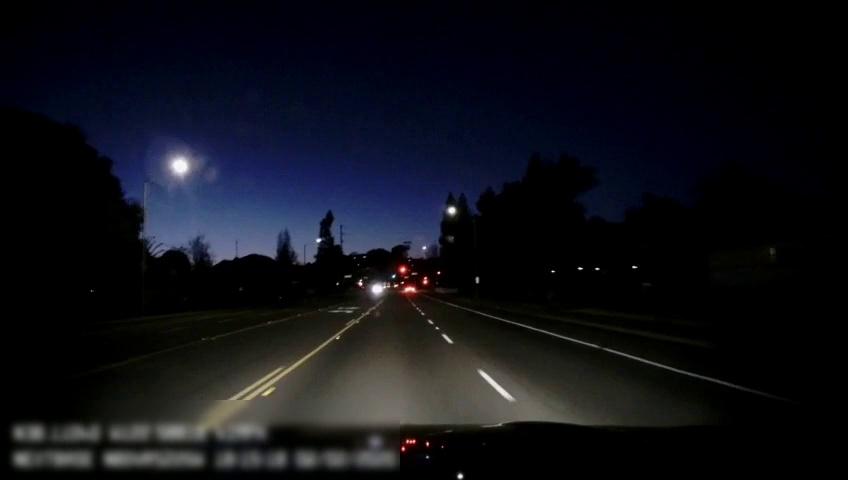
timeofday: Night
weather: Other
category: Drivable Space
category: Drivable Space
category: Lanes | Alternate Lane
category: Lanes | Current Lane
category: Lanes | Current Lane
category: Lanes | Opposite Lane
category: Lanes | Opposite Lane